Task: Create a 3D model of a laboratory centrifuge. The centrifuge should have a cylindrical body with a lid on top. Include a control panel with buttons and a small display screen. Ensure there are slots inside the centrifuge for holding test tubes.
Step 447:
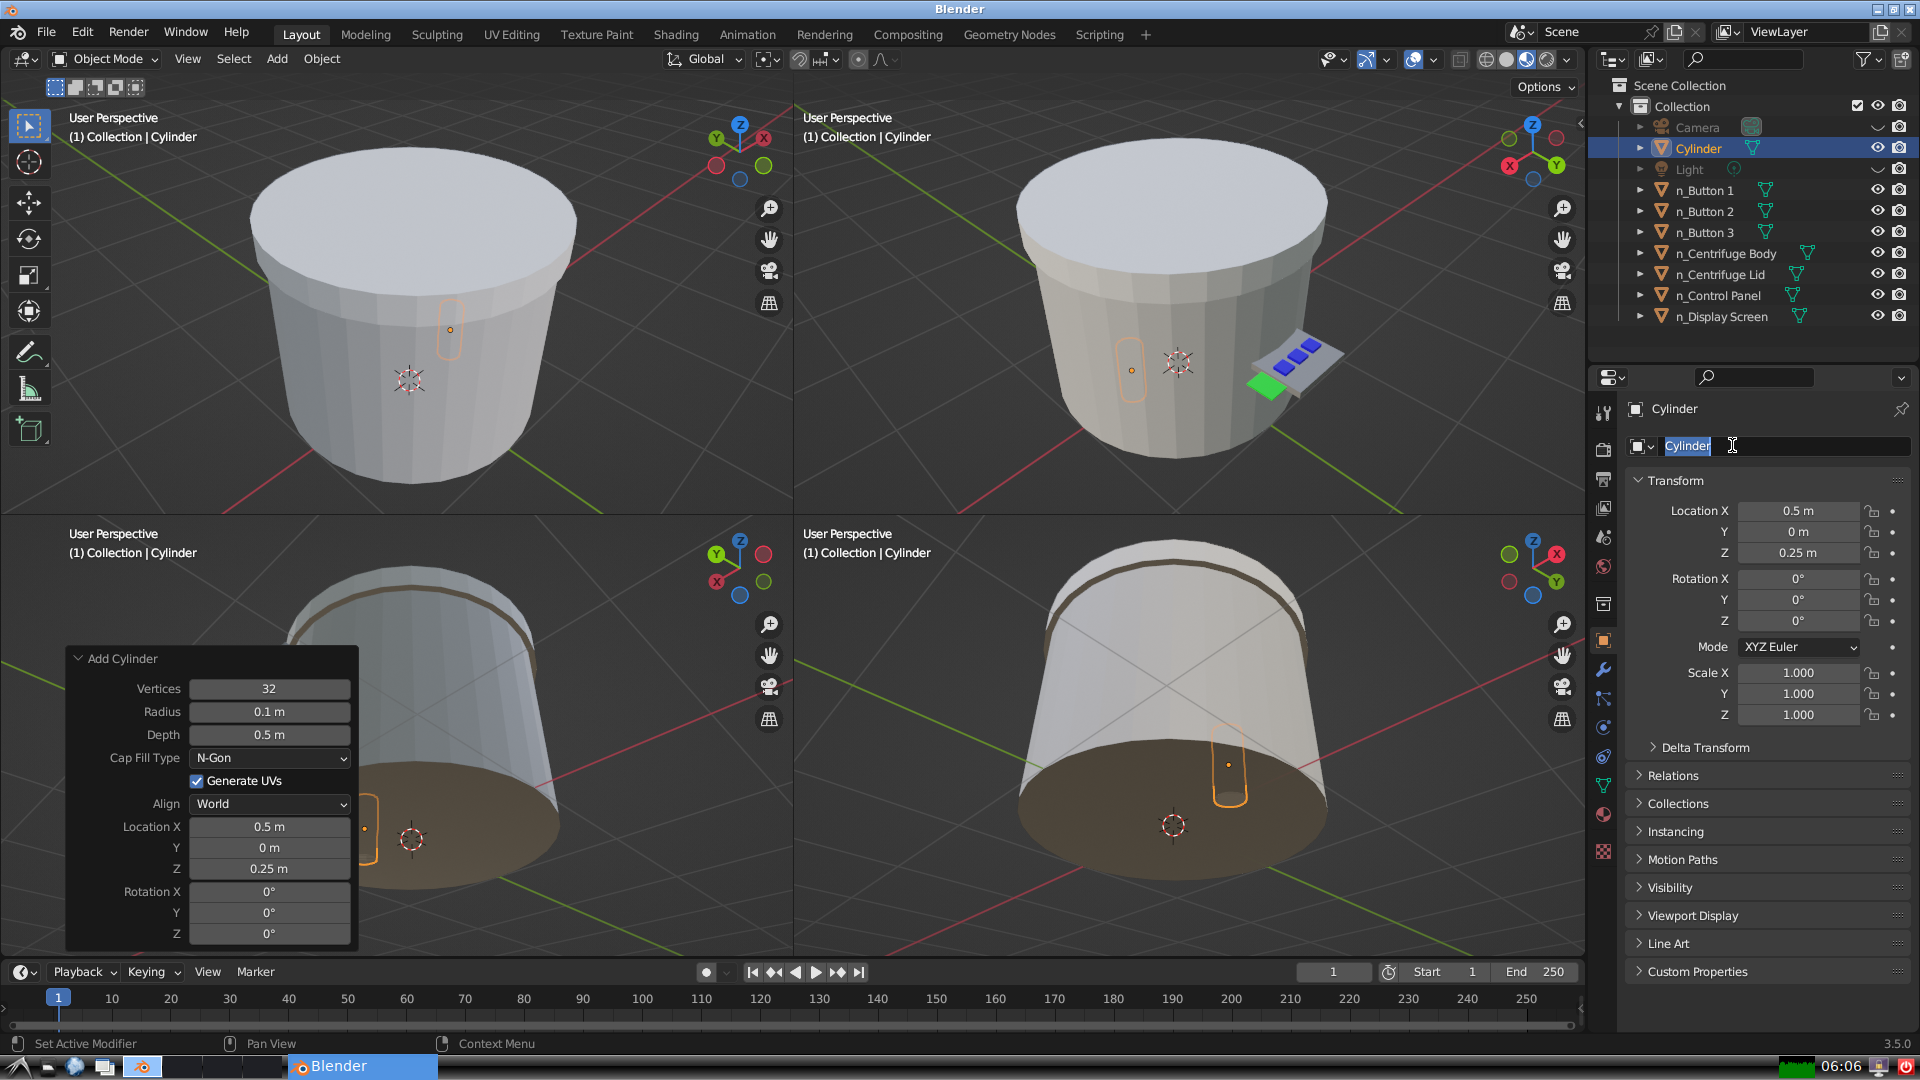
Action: input_text: n_Test Tube Slot 1